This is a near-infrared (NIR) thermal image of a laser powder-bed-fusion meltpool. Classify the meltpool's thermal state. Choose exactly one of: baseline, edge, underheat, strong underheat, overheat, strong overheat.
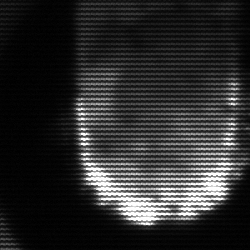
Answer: baseline